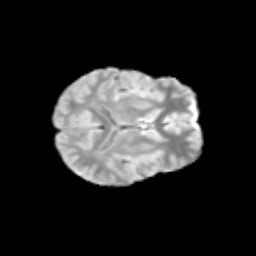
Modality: T2w
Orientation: axial
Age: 10
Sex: male
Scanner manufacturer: siemens
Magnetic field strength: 3 T
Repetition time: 3.8 s
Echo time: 0.07 s